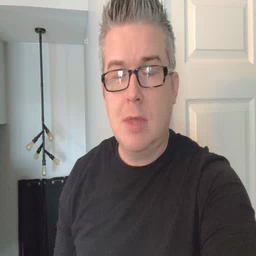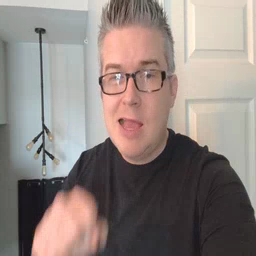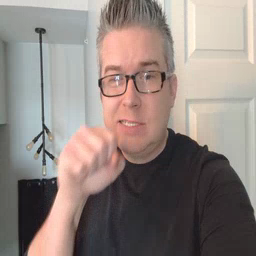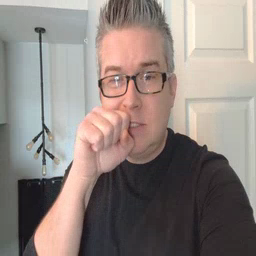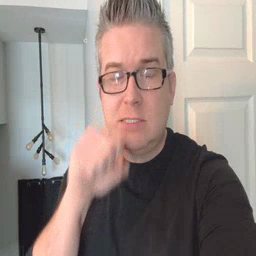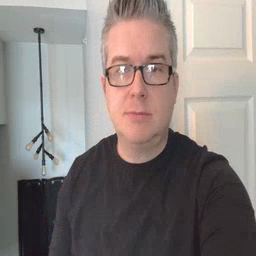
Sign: carrot